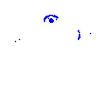
Particle: electron